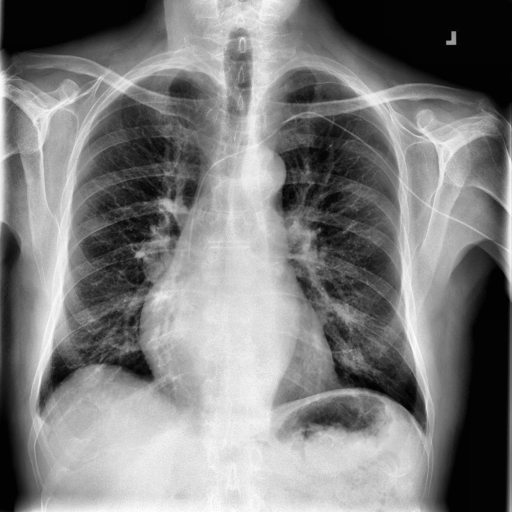
Finding: NORMAL